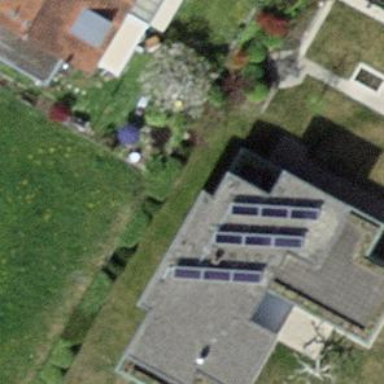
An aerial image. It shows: Simple house.